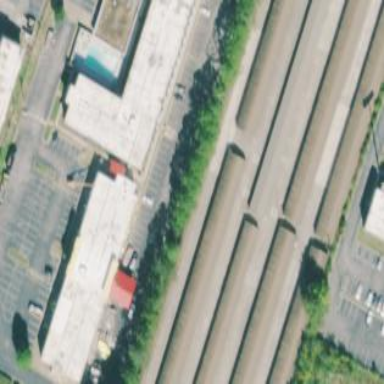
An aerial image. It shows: Self-storage building.